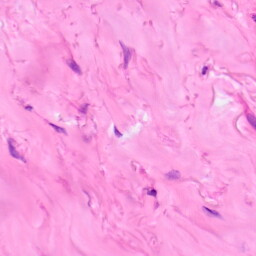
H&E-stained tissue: Lung